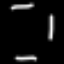
Label: octagon